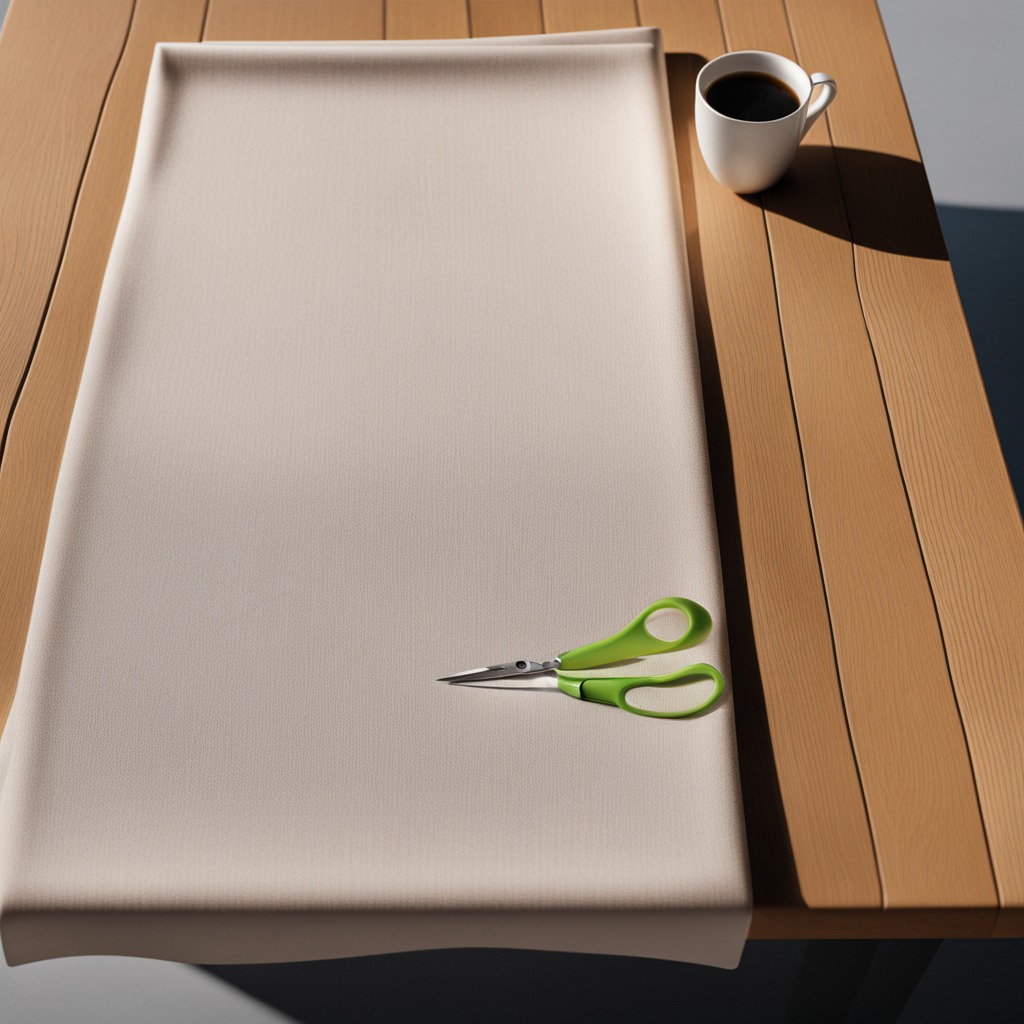
A scissor lies on the wooden table.